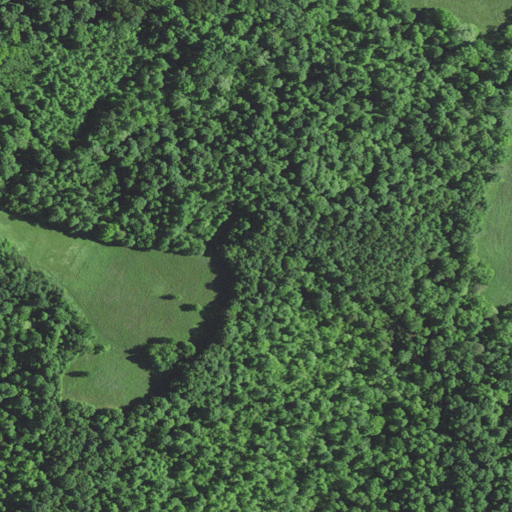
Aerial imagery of mountain in Kentucky named Ball Knob containing deciduous forest, grassland, mixed forest, and pasture